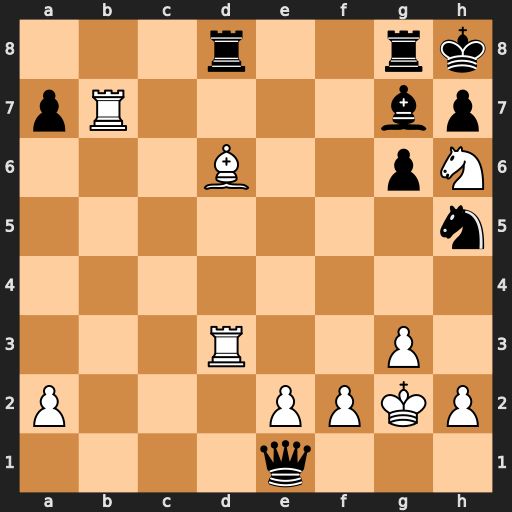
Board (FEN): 3r2rk/pR4bp/3B2pN/7n/8/3R2P1/P3PPKP/4q3
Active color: w
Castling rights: -
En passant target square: -
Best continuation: Nf7#